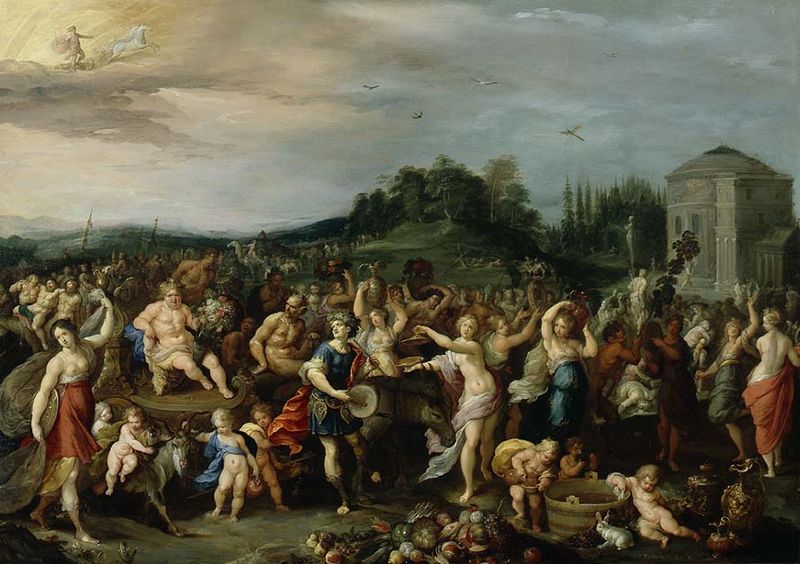
Titel: Der Triumphzug des Bacchus
Künstler: Frans (1581) Francken
Standort: Karlsruhe
Institution: Staatliche Kunsthalle Karlsruhe
Schlagwörter: akt, berg, blau, dunkel, gemälde, gott, himmel, mann, nackt, vogel, wasser, wolken, bäume, frauen, grün, landschaft, menschen, sitzen, blumen, brust, busen, frau, licht, männer, gebäude, obst, park, rot, tiere, tuch, wiese, fest, menge, tanz, alkohol, feier, feiern, gelage, trinken, architektur, barock, historie, niederlande, öl, feld, hügel, natur, vögel, sonne, gewänder, kind, musik, musiker, tanzen, wald, esel, kinder, pferd, pferde, reiter, chaos, engel, früchte, garten, gemüse, hase, kanne, krug, putto, stilleben, bewölkt, brüste, liebe, papier, kutsche, figuren, wagen, möwen, wetter, thron, wein, dick, strauss, bauch, halbnackt, nackte, freude, leuchten, fett, bad, nakt, leinwand, allegorie, trommel, schimmel, sieg, wanne, zuber, himme, krüge, sänger, kaninchen, götter, bacchus, griechisch, trog, tempel, rundtempel, laute, bottich, himmelswagen, sonnengott, sonnenwagen, putten, eimer, bock, putti, ziegenbock, pegasus, ziege, brueghel, bacchanal, dionysos, helios, quadriga, palais, göttinnen, pferdewagen, kamel, apotheose, gewimmel, steinbock, sänfte, triumpfzug, dromedar, ikarus, baccus, dyonisos, puti, massenszene, fettleibigkeit, voluminös, antika, fekd, n, 1800, mäwen, fetter mann, bruegheö, himmelskutsche, jinder, bachanal, volkreich, aeus, wein putten